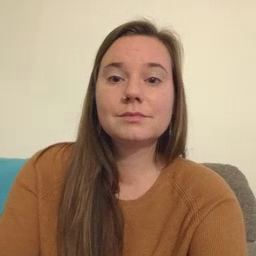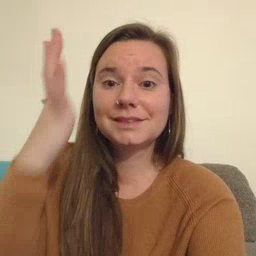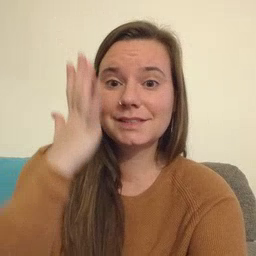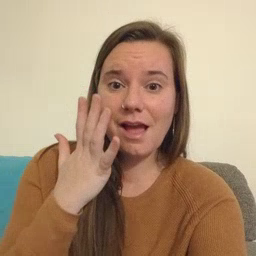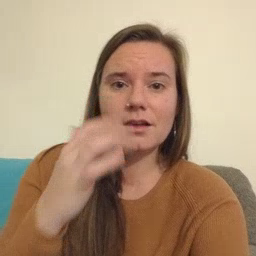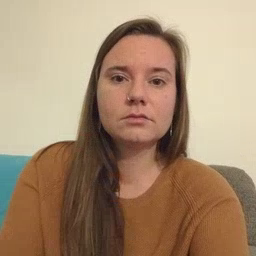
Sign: sad